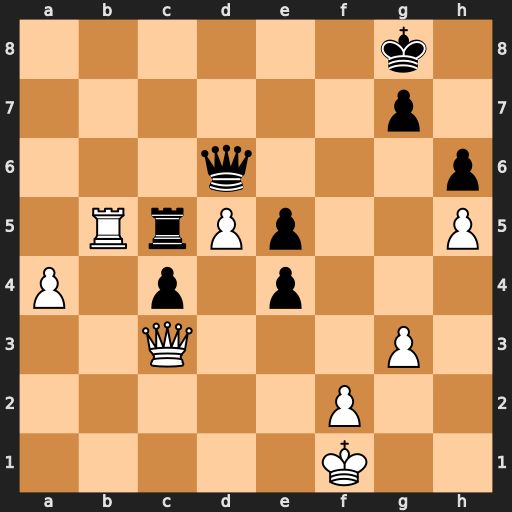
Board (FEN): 6k1/6p1/3q3p/1RrPp2P/P1p1p3/2Q3P1/5P2/5K2
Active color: w
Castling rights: -
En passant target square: -
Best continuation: Qb4 Qxd5 Rxc5